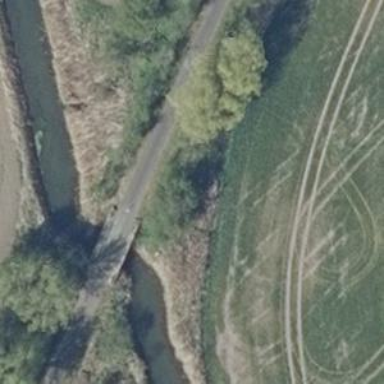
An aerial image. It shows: Historical railway bridge with asphalt path.